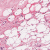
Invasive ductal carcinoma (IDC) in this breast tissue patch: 0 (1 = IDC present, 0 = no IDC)